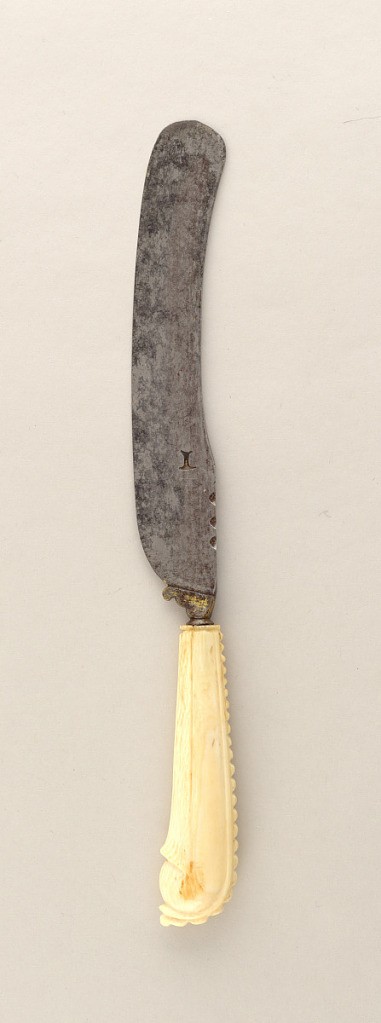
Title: Knife
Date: ca. 1675–1700
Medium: steel, ivory
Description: Sabre-shaped blade, notched on upper edge, rounded end (later). Pistol-shaped ivory handle with beaded cresting upper edge, faceted panel opposite, gilded bolster.